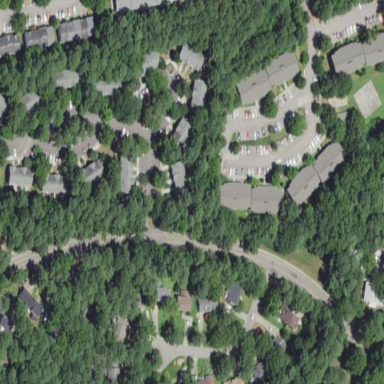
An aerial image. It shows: Residential neighbourhood.